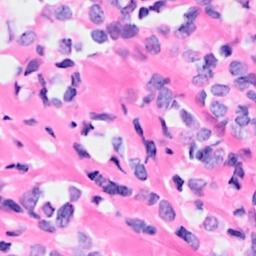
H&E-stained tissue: Breast